Question: I have set up a one-to-many relationship in my scaffolded Grails application:
'''
class Course {
County county
Date date
int maxAttendance
static hasMany = [ persons:Person ]
}
class Person {
String firstName
String lastName
String email
Course course
boolean attended
boolean paid
static belongsTo = [ class:Course ]
}
'''
So, when a user views the CourseController, they are able to see Person's registered in the selected Course.
My question is, how can I change the application so that when a user views the people in a given course, they can also view/modify the checkboxes for 'boolean attended' and 'boolean paid', which are also in the Person domain? Here is a screenshot:

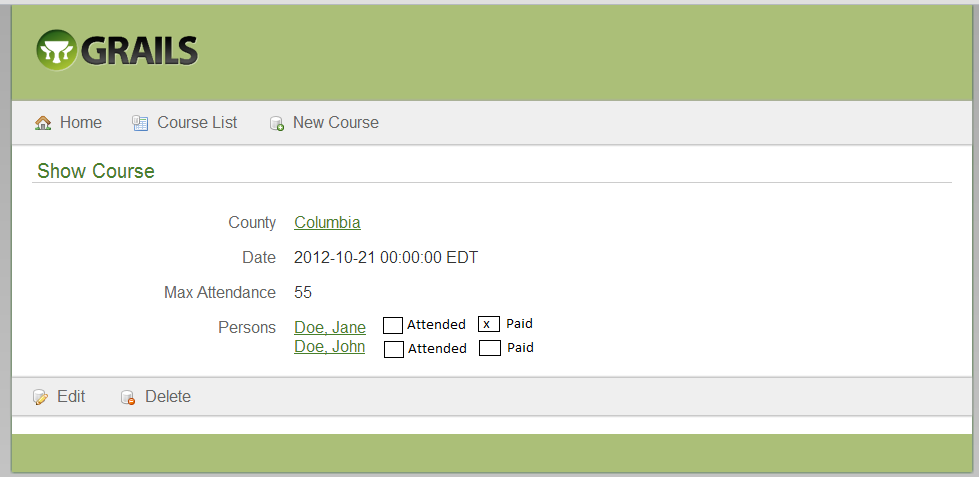
Answer: The thing is that you are using the scaffolded view, so you are pretty much stuck with the default design.
You can modify the behaviour, by installing and modifying the templates that grails uses to generate those views:
'''
grails install-templates
'''
This will create the templates in 'src/templates/scaffolding', although I do not recommend that approach. Maybe it is time that you start developing your own controllers and views, since the scaffolding is there mainly for testing and for administrative use.